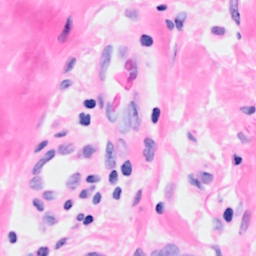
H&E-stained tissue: Breast